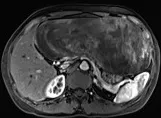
A progressive uneven enhancement was observed after the infusion of contrast material (D-F).
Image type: radiology (mri)